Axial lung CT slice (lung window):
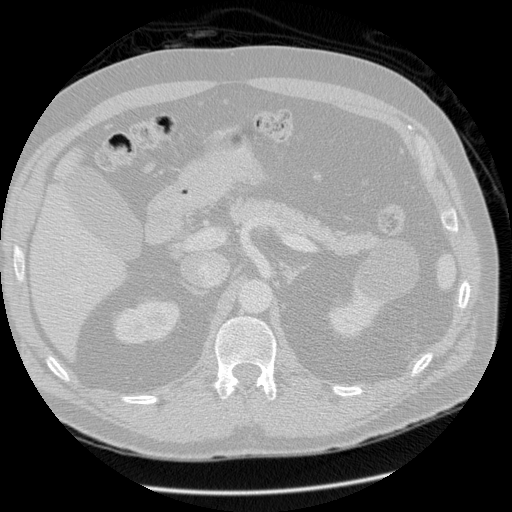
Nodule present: no